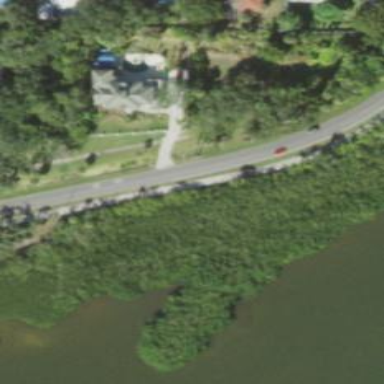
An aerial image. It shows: Driveway leading to service road.